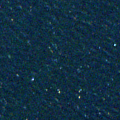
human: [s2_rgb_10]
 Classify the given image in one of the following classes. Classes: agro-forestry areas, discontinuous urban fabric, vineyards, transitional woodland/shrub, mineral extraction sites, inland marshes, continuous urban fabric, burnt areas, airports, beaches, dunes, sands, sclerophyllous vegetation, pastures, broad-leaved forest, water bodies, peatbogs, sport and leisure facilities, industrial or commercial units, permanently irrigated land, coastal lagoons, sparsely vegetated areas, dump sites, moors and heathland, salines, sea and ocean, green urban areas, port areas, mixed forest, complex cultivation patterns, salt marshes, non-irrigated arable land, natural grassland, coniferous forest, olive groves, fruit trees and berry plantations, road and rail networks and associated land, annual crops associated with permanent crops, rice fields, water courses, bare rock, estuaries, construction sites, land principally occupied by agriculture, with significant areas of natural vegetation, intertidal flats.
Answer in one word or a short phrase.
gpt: sea and ocean